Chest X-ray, PA view. Patient: 67 years old, sex F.
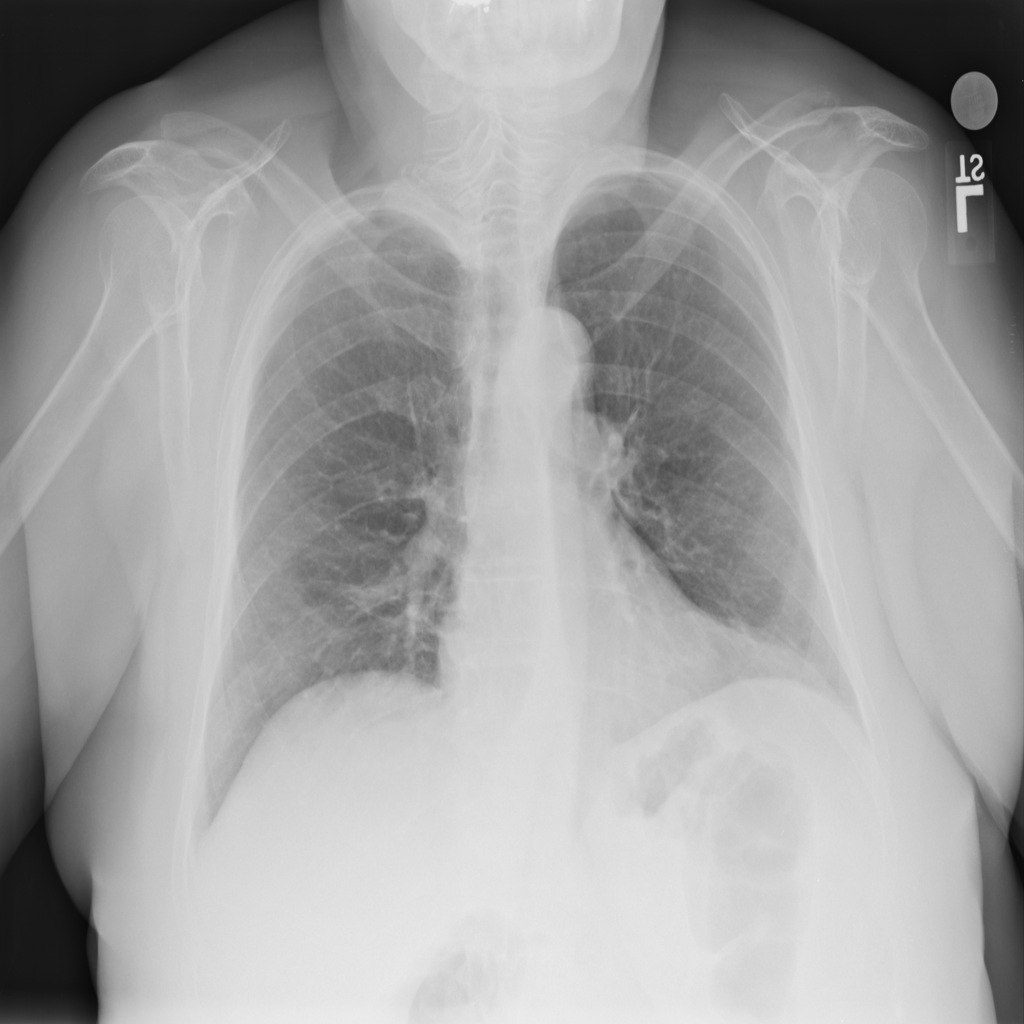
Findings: No Finding